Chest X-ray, PA view. Patient: 26 years old, sex F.
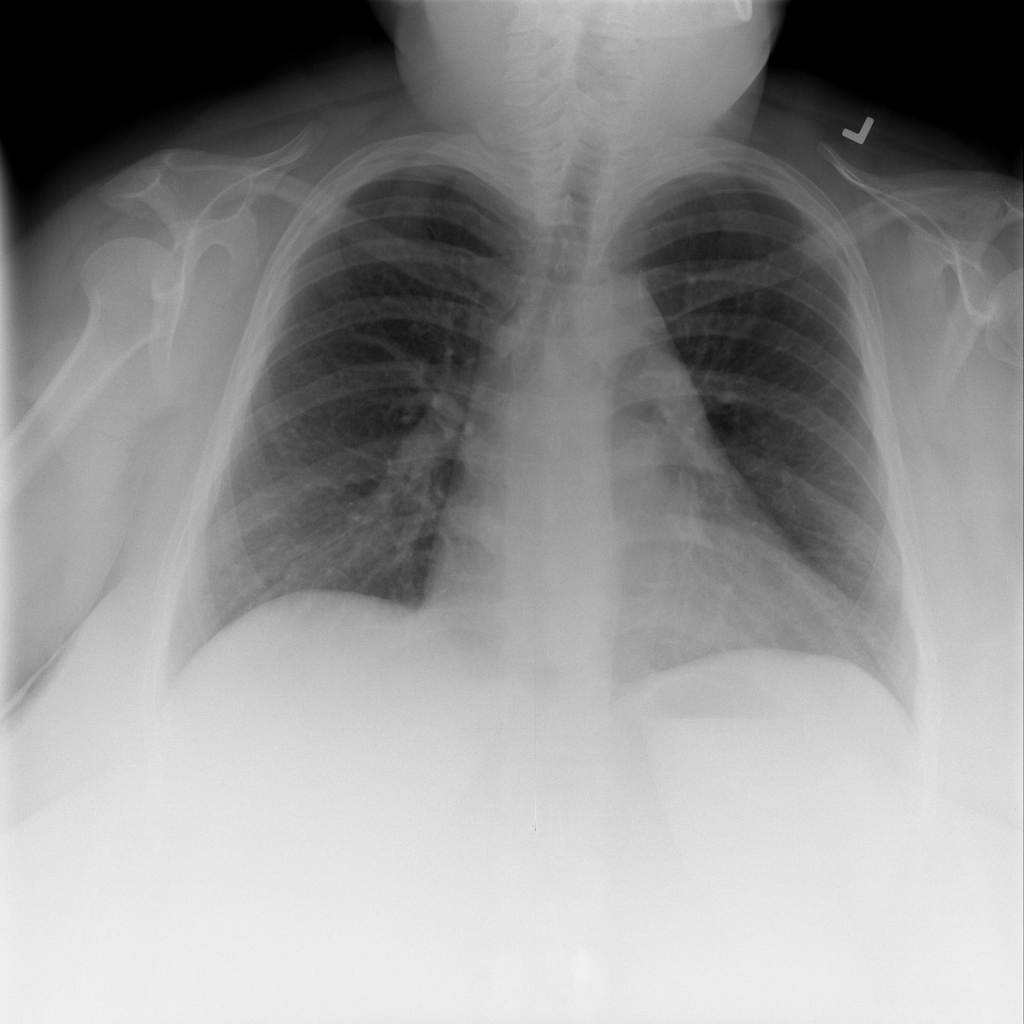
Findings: No Finding